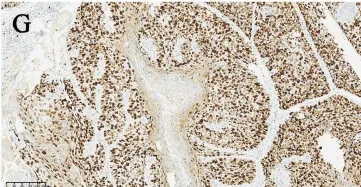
Characteristics of the cervical squamous cell carcinoma and vulvar squamous cell carcinoma for case 1. (G) Ki-67 was approximately 90% positive in vulvar tumor cells.
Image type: pathology (immunostaining)